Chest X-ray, PA view. Patient: 54 years old, sex M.
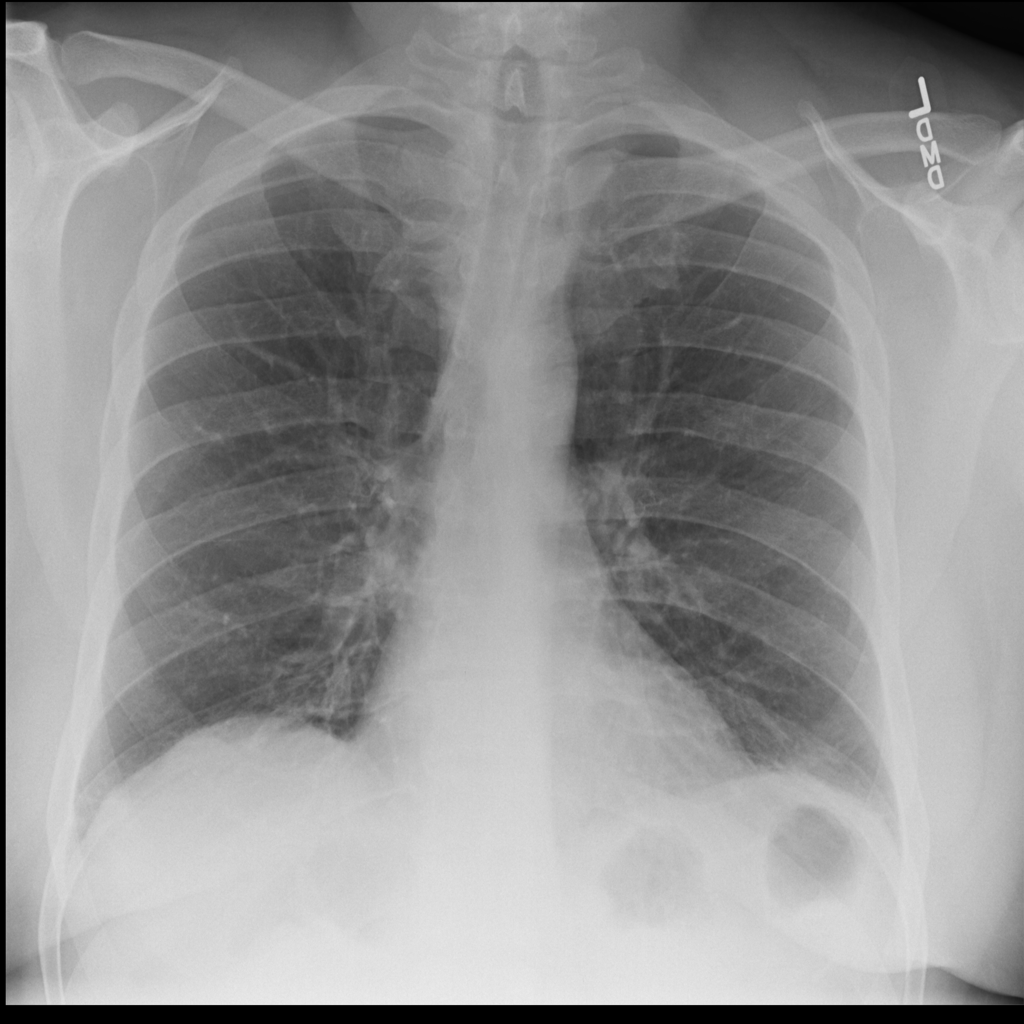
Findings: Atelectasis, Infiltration